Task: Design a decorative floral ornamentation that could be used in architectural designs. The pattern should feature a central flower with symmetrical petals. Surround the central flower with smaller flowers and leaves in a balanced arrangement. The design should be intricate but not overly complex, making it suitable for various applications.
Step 371:
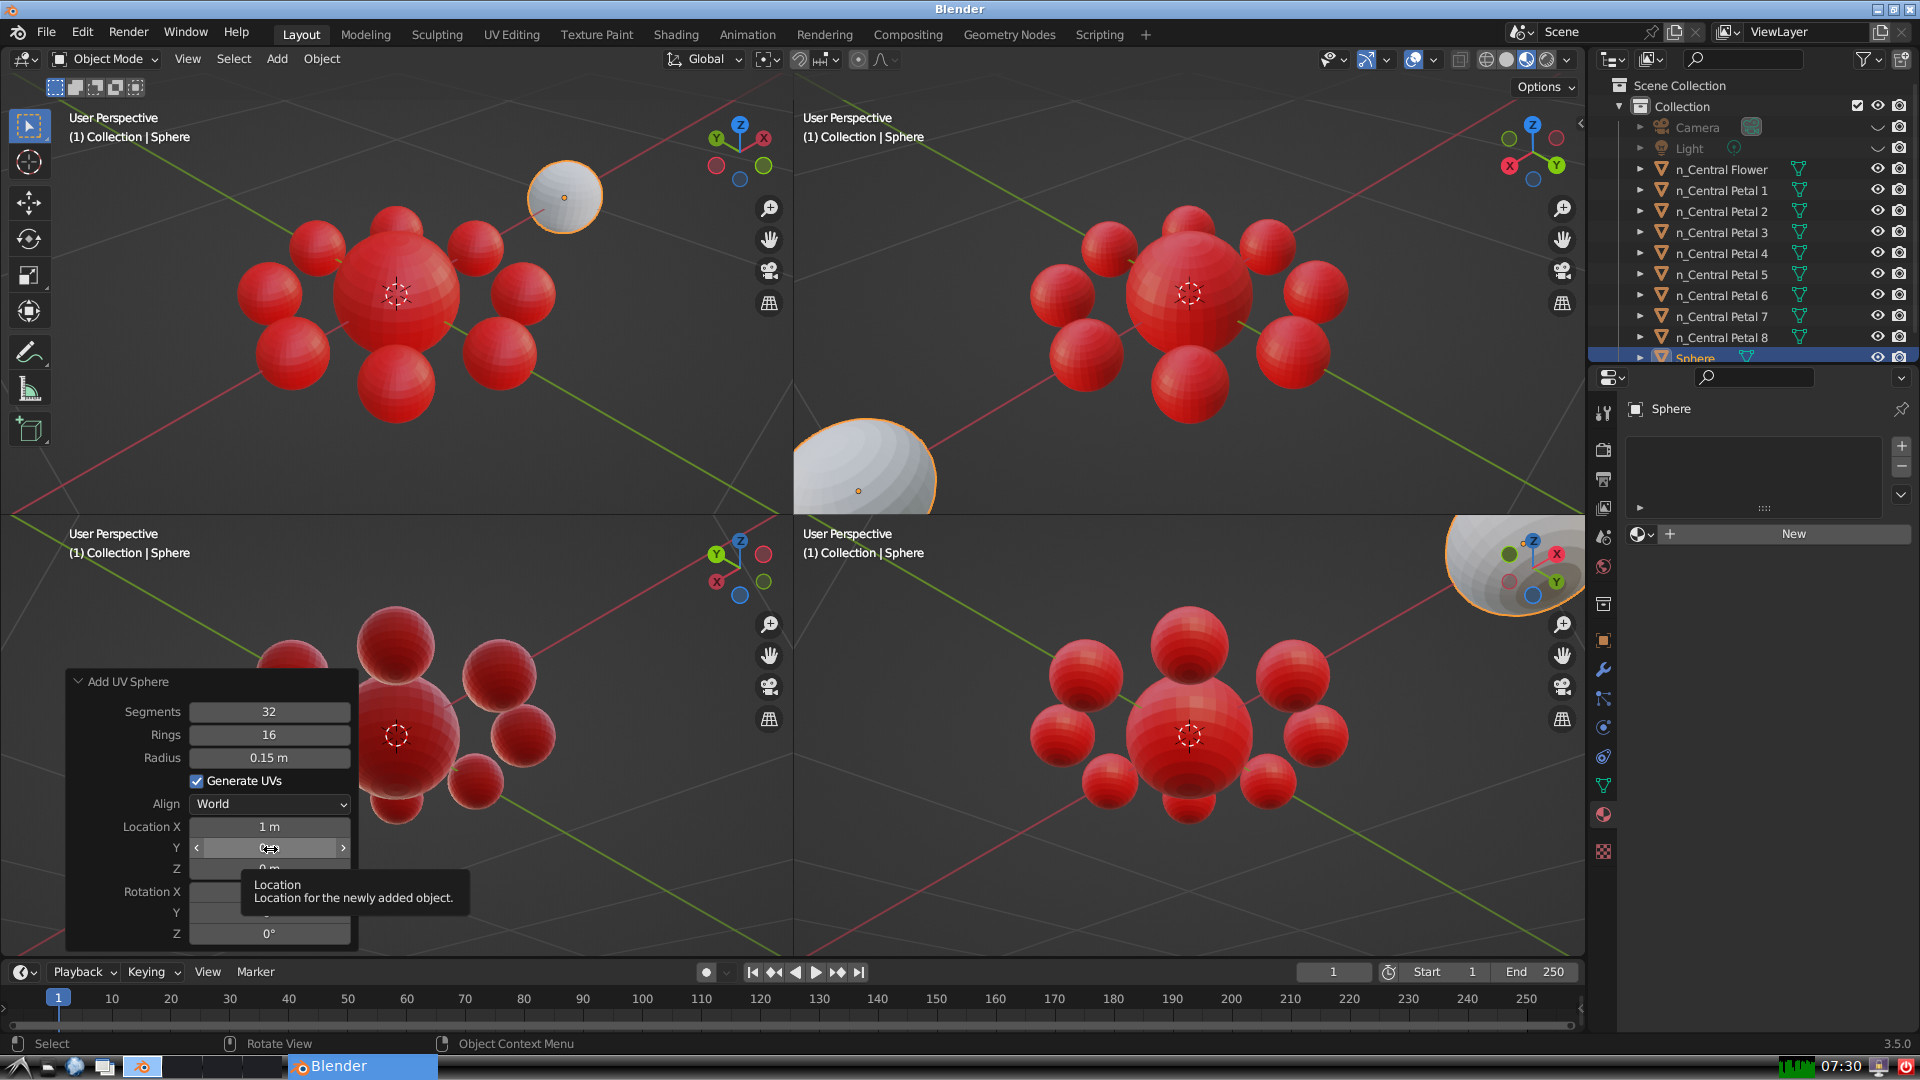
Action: click: no